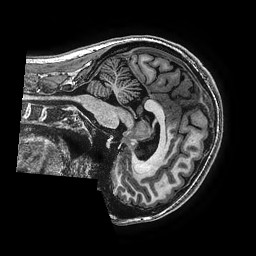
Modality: T1w
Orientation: sagittal
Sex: female
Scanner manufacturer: ge
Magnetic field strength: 3 T
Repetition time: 0.00766 s
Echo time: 0.003476 s